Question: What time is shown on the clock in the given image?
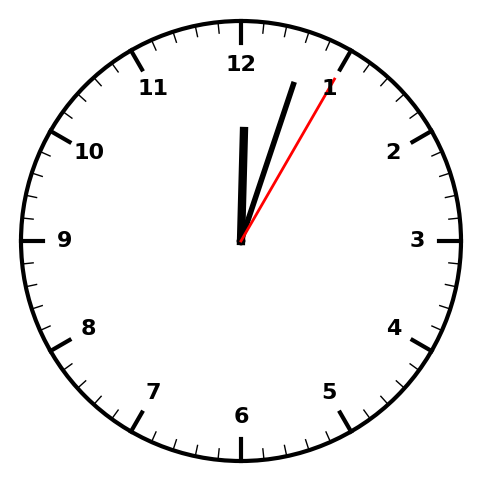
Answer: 12:03:05